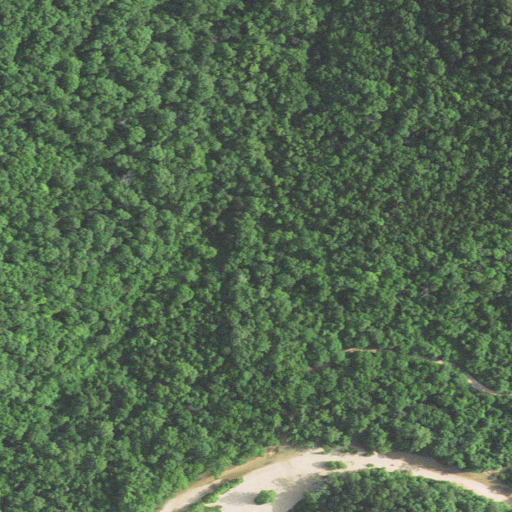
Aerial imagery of valley in Missouri named Sugarcamp Hollow containing deciduous forest, open development, grassland, mixed forest, barren land, and low intensity development